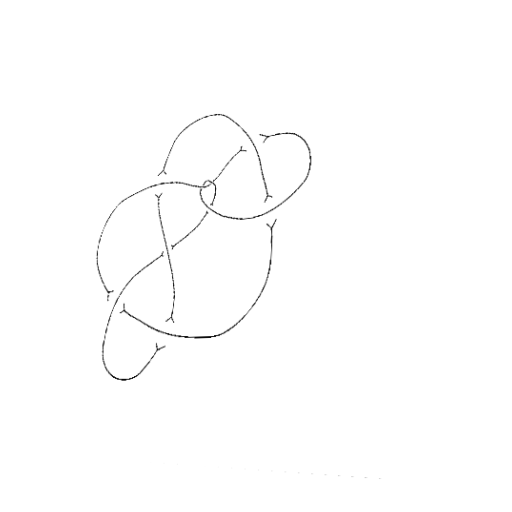
Crossing number: 9